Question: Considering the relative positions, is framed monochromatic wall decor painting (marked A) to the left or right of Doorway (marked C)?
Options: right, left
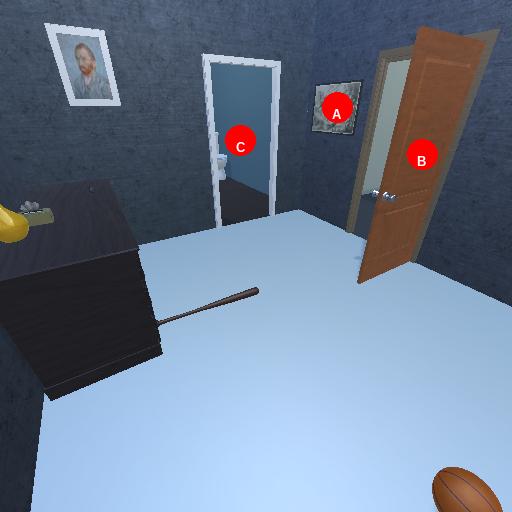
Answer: right